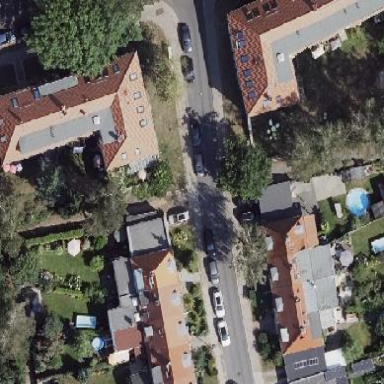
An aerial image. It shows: Hipped-roof building with apartments.